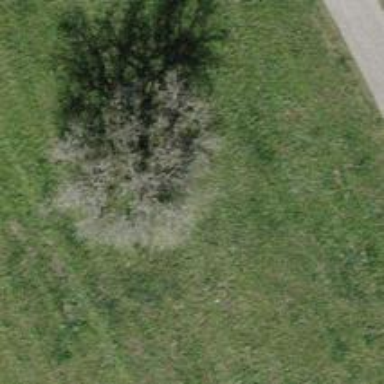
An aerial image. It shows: Deciduous broadleaved tree.